Aerial crown-view tile of a tropical tree (Barro Colorado Island, Panama), acquired 20240813:
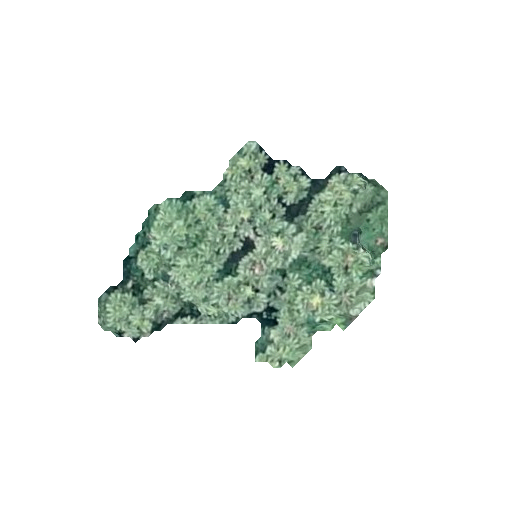
Species: Cecropia insignis
GBIF accepted scientific name: Cecropia insignis
Crown area: 60.057 m²